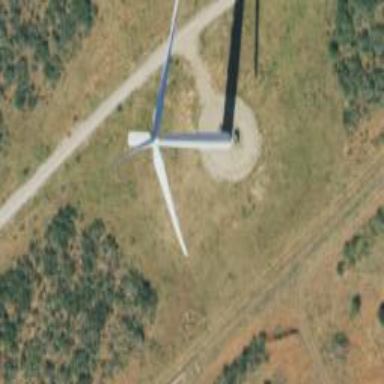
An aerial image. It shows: Wind generator with horizontal axis. The generator is wind turbine.